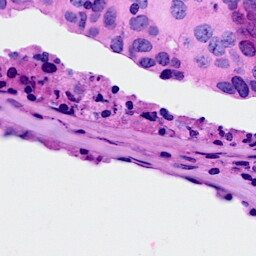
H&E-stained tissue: Breast